Question: I want to include this icon in my Android app but I don't know what it is called. Here is the icon:

I tried to find it in @android:drawable and in the icon pack from Google but I couldn't find it.
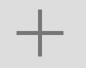
Answer: It is called 'ic_action_new' and you can find it in the icon pack on <URL> in the folder 'Action Bar Icons\holo_light_core_new\drawable-hdpi\ic_action_new.png'.